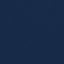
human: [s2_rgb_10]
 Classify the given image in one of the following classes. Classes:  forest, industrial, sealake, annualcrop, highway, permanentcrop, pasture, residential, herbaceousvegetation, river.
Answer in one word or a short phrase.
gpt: SeaLake